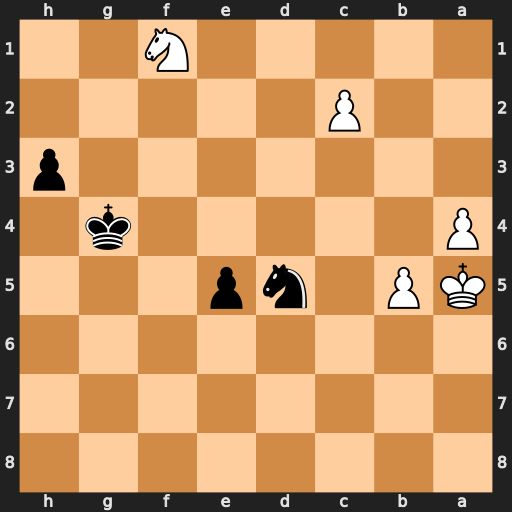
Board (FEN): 8/8/8/KP1np3/P5k1/7p/2P5/5N2
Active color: b
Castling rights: -
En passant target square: -
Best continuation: e4 b6 Nxb6 Kxb6 Kf4 a5 e3 a6 e2 a7 exf1=Q